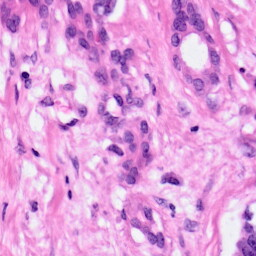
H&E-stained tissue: Pancreatic